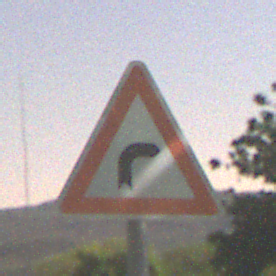
Verkehrszeichen: KurveRechts
Umgebung: Outdoor, Nature
Tageszeit: Night
Wetter: Clear
Licht: Natural
Jahreszeit: NotSpecified
Kontrast: HighContrast